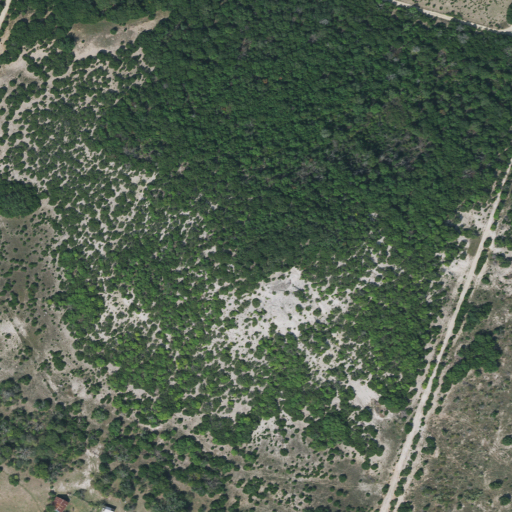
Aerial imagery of mountain in Texas named Twin Mountains containing shrub, evergreen forest, grassland, open development, deciduous forest, and low intensity development